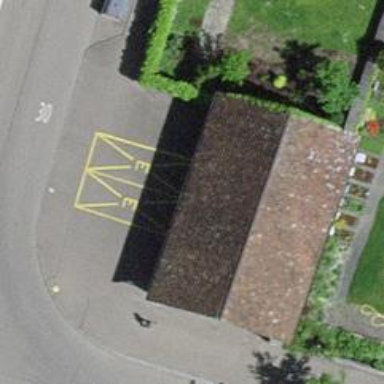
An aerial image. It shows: Charging station.